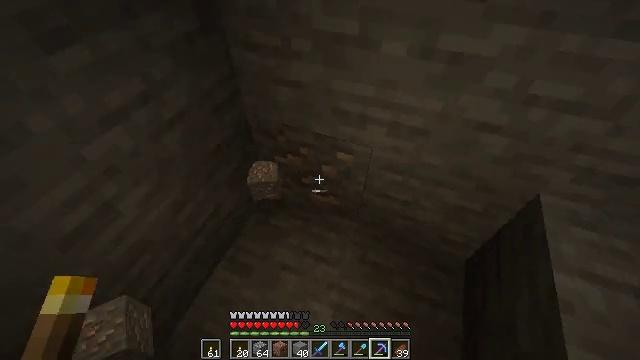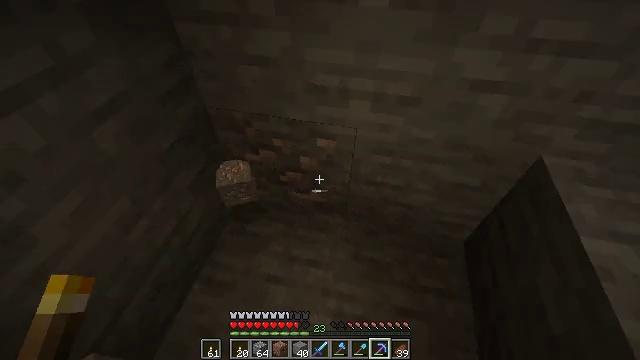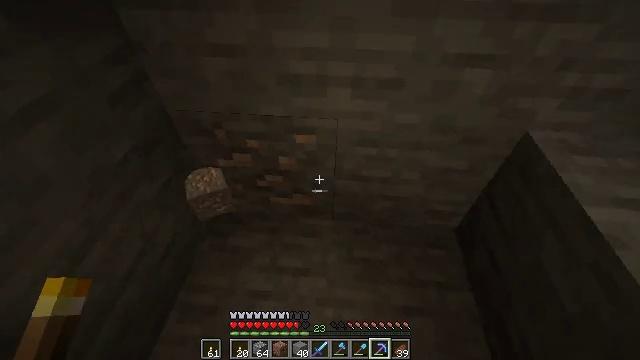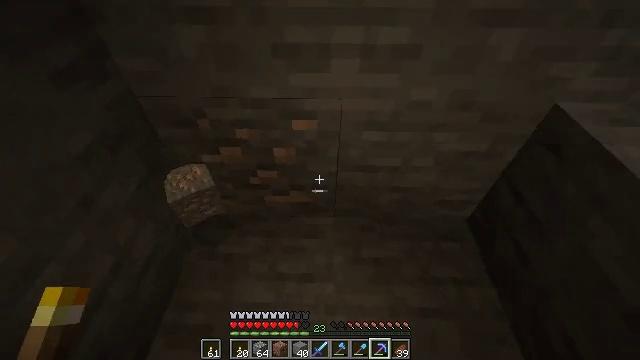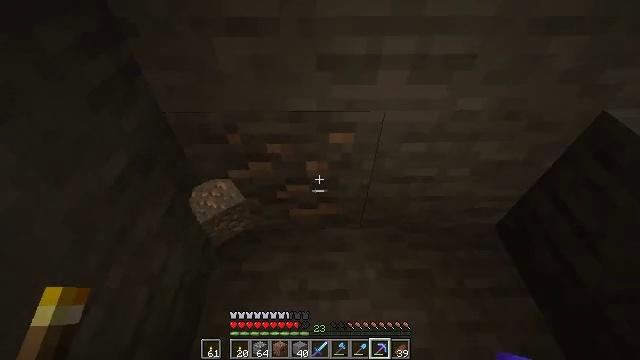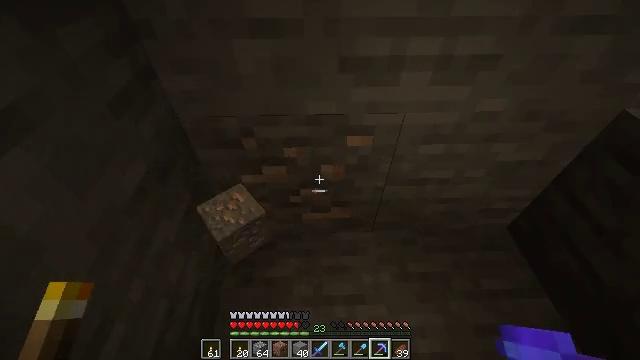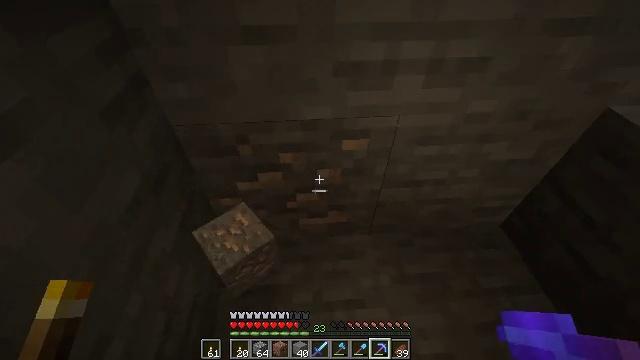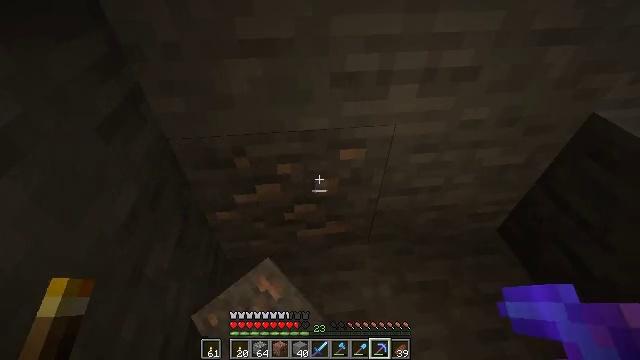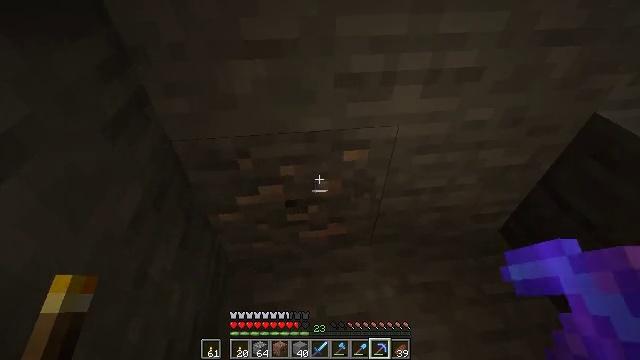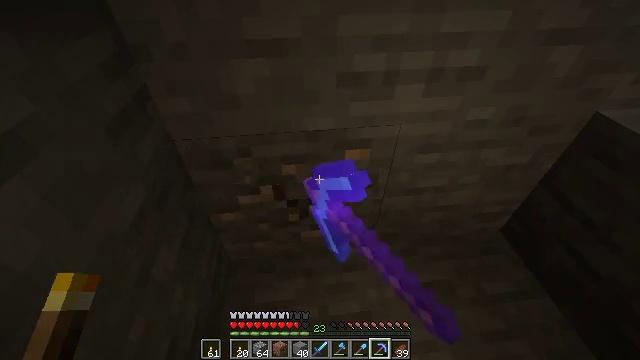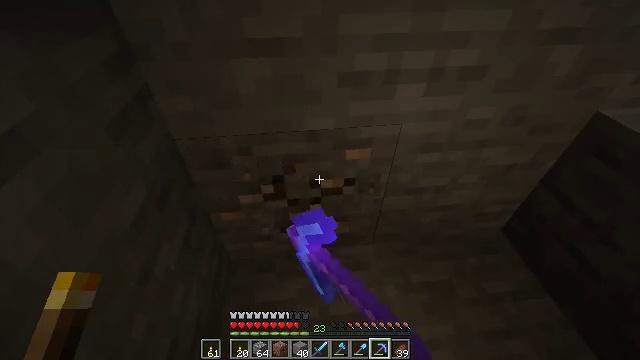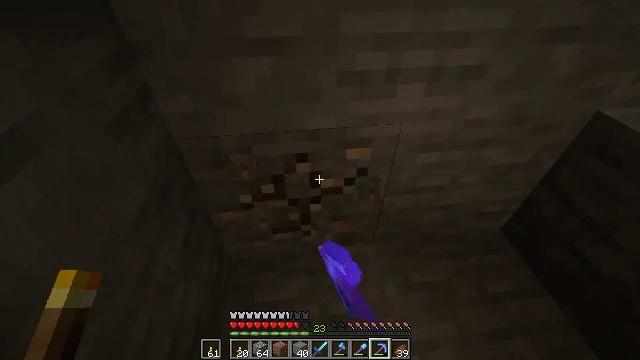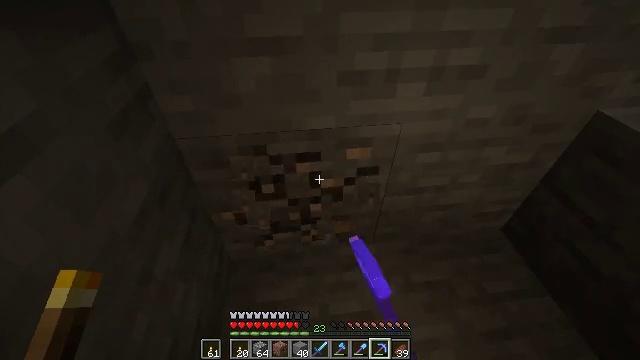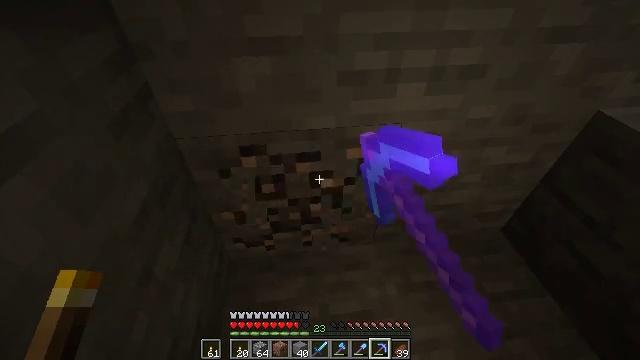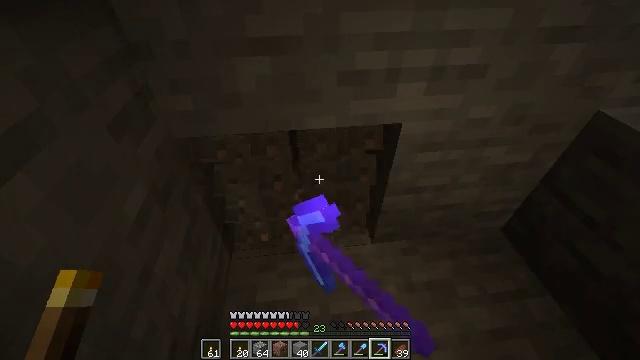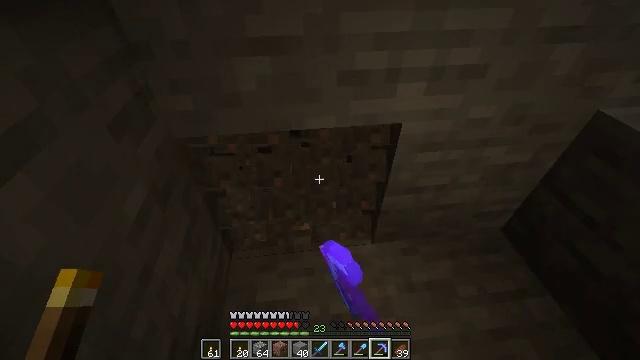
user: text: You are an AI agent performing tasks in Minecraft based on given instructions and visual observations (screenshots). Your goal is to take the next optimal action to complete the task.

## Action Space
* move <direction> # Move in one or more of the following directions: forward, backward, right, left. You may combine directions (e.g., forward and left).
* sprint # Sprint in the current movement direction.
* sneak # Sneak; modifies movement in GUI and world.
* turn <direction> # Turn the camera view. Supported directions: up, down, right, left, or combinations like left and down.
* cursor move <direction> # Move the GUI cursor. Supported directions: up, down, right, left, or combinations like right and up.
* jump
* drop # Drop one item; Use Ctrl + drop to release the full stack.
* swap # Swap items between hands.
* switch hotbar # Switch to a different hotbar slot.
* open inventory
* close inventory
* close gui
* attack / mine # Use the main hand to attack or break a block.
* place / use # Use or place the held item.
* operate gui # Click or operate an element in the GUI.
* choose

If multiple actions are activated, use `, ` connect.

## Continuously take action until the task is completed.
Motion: motion action
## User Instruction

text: Collect iron ore blocks.
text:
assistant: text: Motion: move forward and move left, turn right and up
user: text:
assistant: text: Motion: move forward and move left, turn right and up
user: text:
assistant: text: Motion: move left, turn right
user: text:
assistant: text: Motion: turn right
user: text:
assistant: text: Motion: turn right
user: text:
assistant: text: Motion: turn right and up
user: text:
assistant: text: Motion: turn right and up
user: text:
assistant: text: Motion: attack / mine
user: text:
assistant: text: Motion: attack / mine
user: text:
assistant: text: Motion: attack / mine
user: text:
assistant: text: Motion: attack / mine
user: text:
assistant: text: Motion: attack / mine
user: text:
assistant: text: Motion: attack / mine
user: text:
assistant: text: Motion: attack / mine
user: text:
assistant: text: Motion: attack / mine
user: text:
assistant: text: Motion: attack / mine
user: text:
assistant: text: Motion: attack / mine
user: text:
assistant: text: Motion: attack / mine
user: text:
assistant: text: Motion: attack / mine
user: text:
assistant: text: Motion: attack / mine
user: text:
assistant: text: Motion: attack / mine
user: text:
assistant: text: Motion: no_op
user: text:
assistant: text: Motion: move forward, turn right
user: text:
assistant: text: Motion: move forward and move left, turn right
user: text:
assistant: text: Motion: move forward and move left, turn right
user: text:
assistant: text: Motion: move forward and move left, turn right
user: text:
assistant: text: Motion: move forward and move left, turn right
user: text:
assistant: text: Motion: move forward and move left, turn right
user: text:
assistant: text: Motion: move forward, turn left and down
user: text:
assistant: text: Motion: turn left and down